Interaction volume radius: 10 \u00c5
Interaction volume height: 25 \u00c5
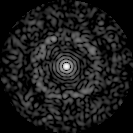
Disorder parameter: 0.8114